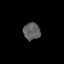
Tissue: prostate
Cell type: Epithelial cells
Senescence score: 0.3191
Nuclear area (px): 288
Mean DAPI intensity: 95.101